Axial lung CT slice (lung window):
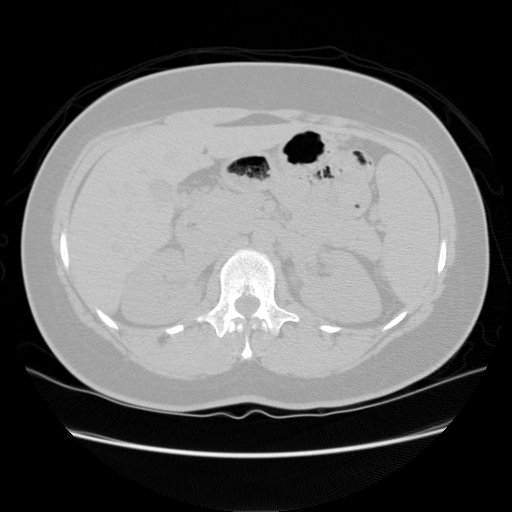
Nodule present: no